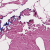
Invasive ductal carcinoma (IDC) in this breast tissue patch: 0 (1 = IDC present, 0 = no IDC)